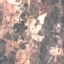
Land use / land cover class: HerbaceousVegetation